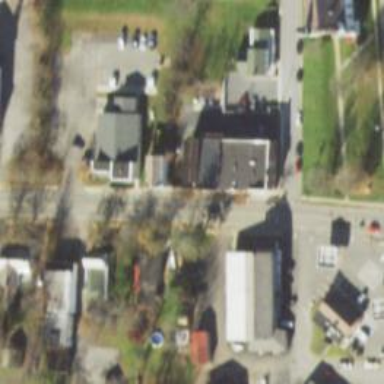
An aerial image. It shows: Post office.